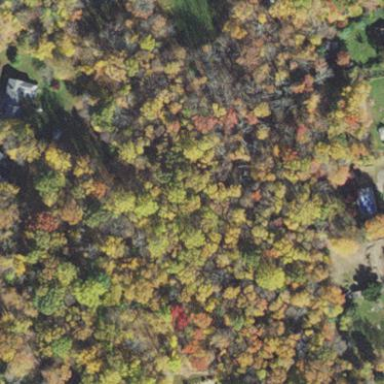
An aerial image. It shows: Existing preserved open space in the woodland.